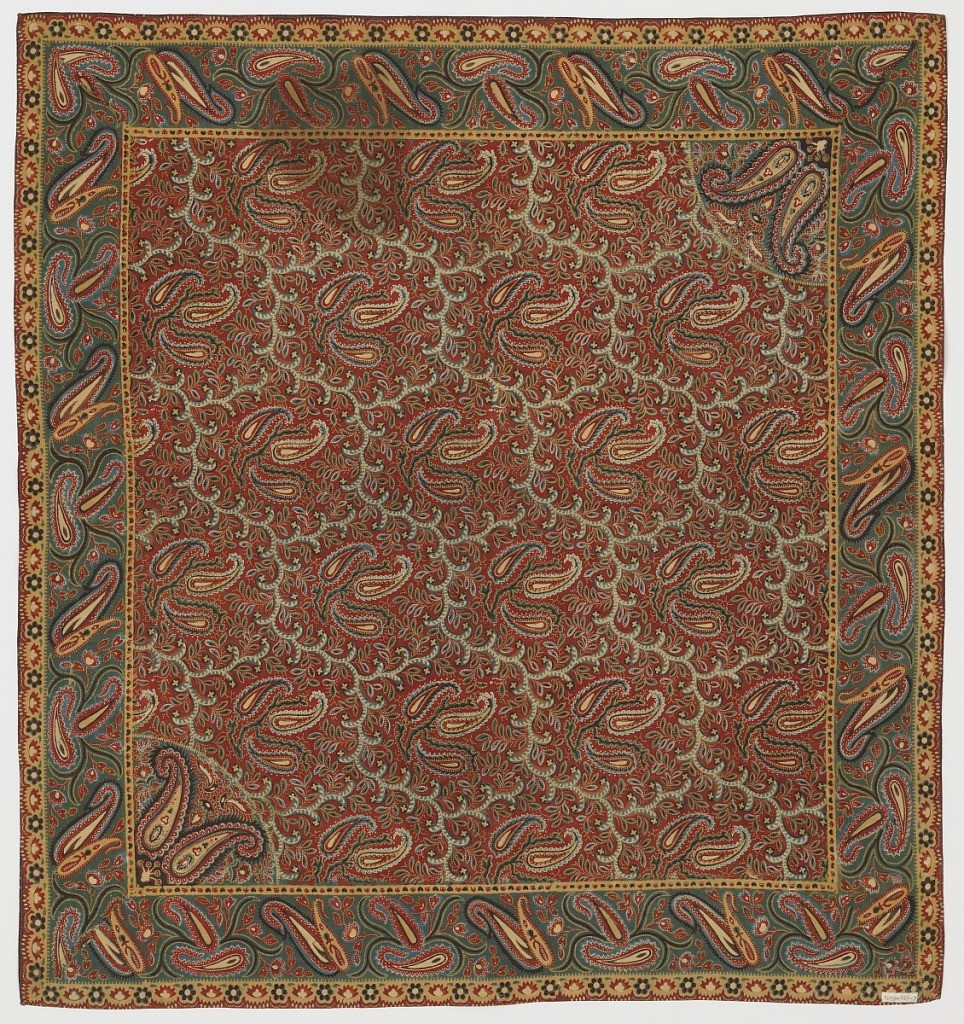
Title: Square
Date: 1830–1860
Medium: cotton Technique: block and machine printed
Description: Square scattered with Persian cone or paisley design in multicolor. Field has a red ground with green, blue, yellow, reserve white picotage outlines. Larger cone ornaments in two opposing corners. Border is wide and separate from the field by a narrow yellow strip and has green ground, cone, lead, picotage in red, yellow, blue, reserve white. Cone is in shape said to have evolved 1820-30.